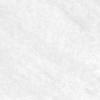
Label: no_change